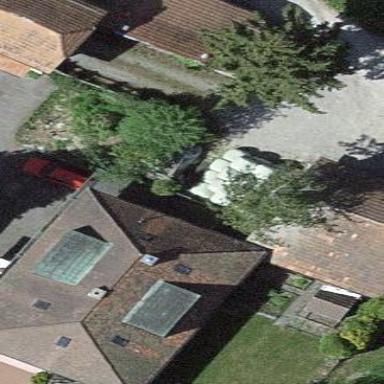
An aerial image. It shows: Hipped roof on residential building.